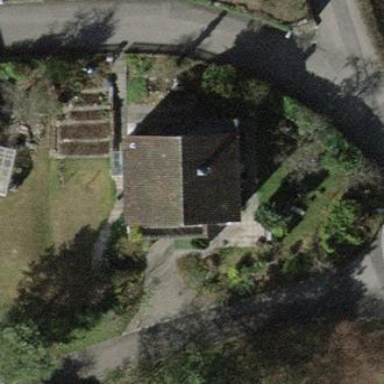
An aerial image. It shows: Detached building.